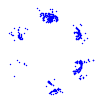
Particle: proton